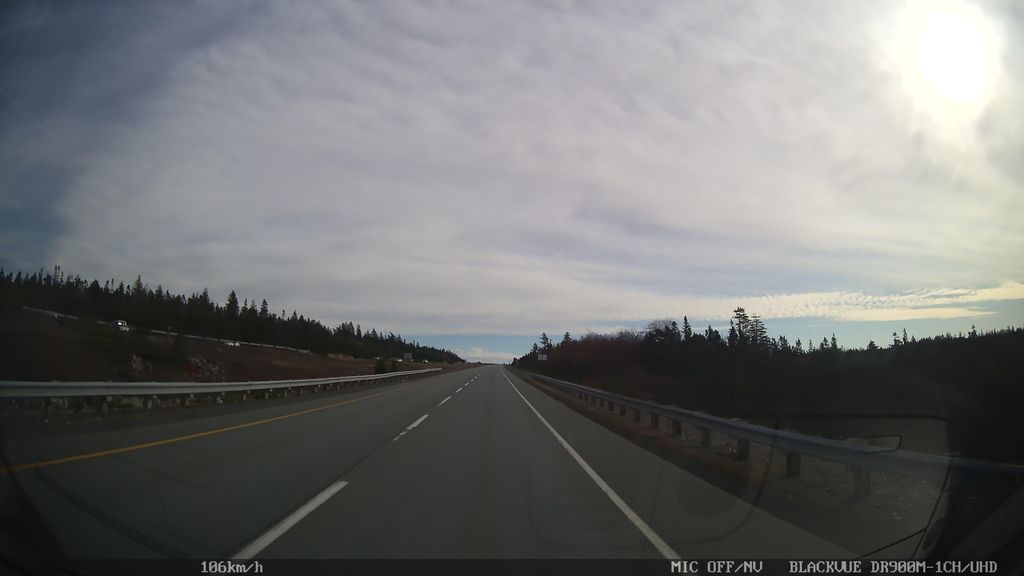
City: halifax